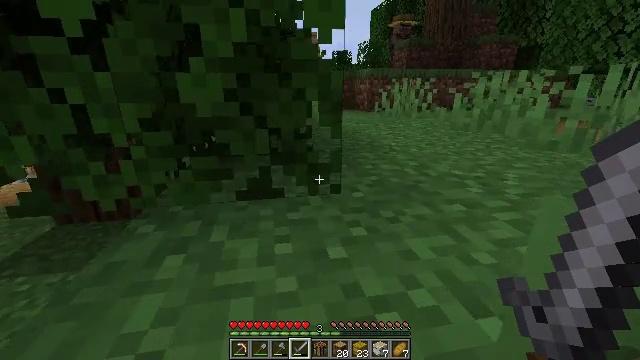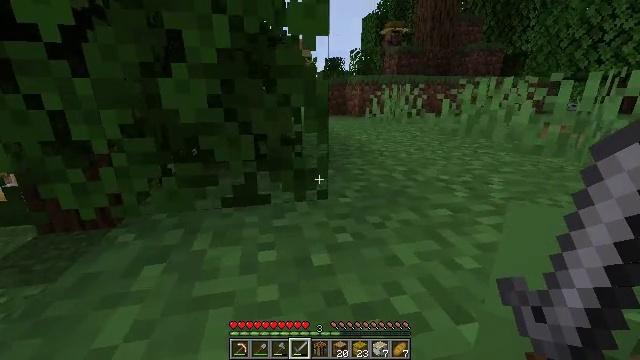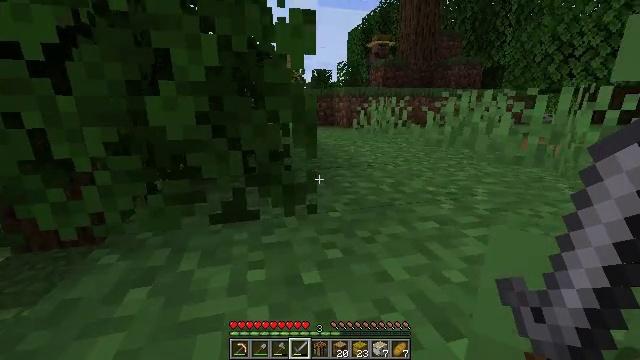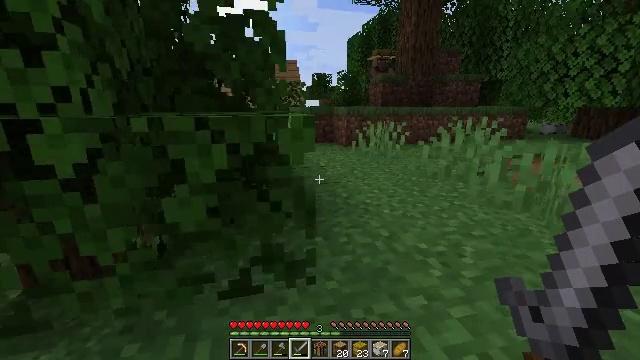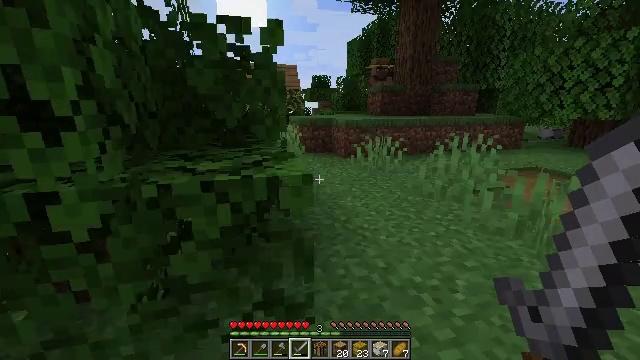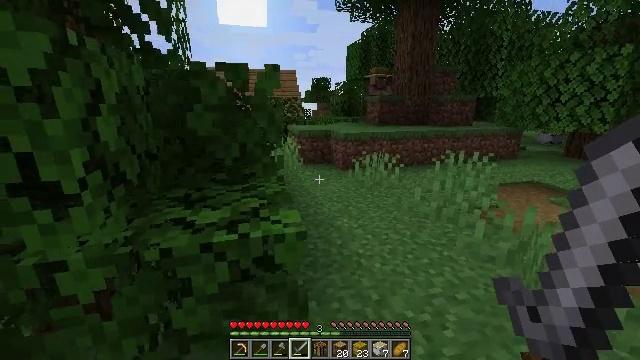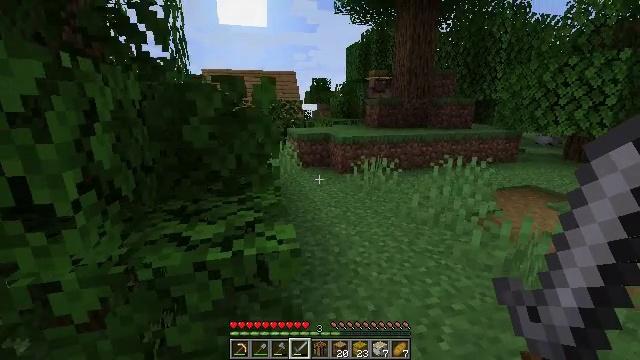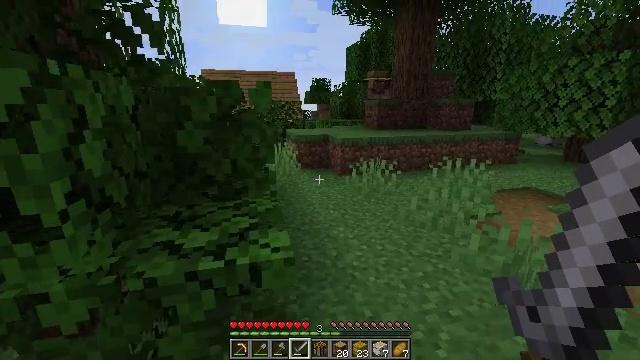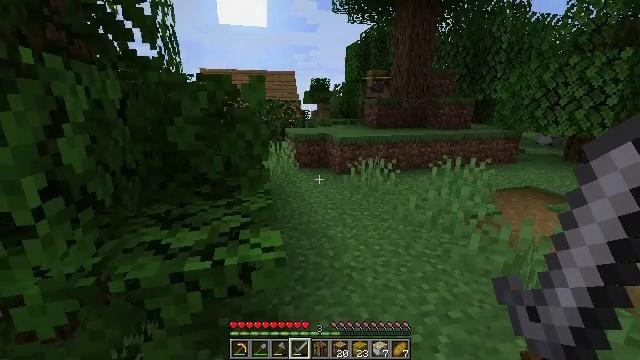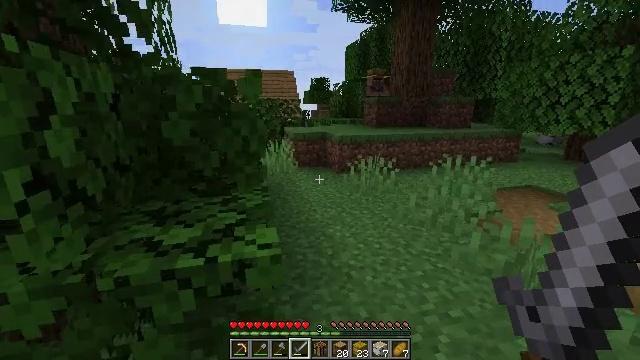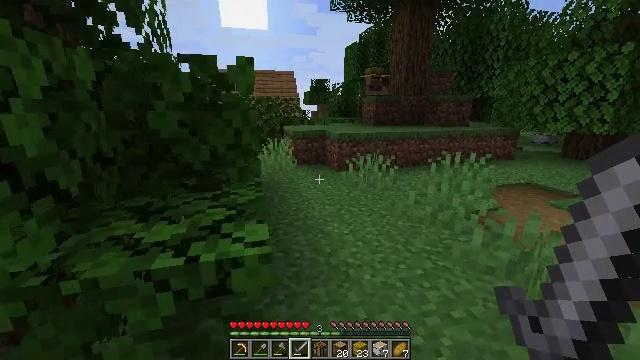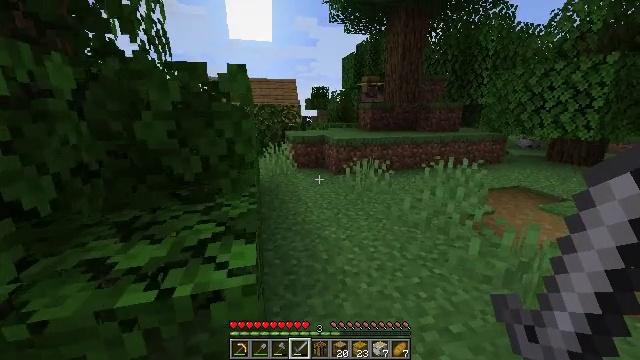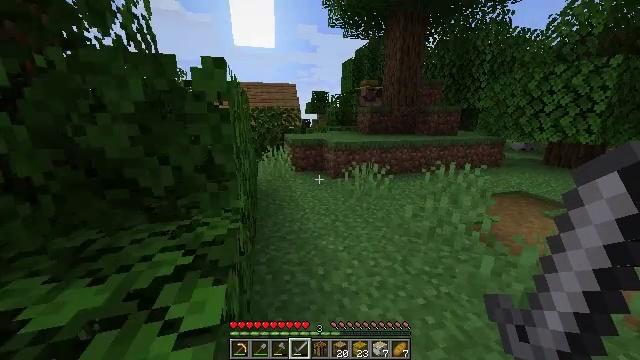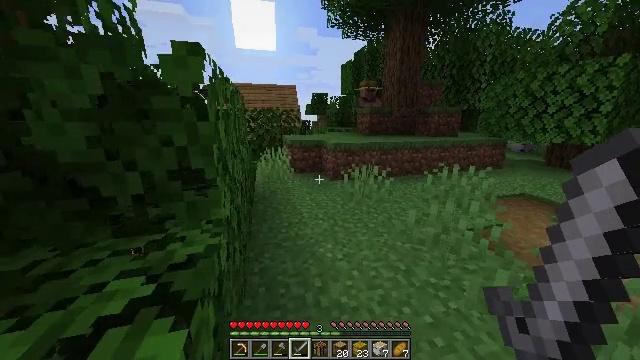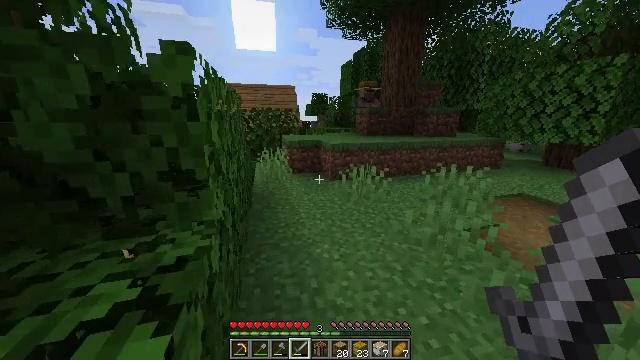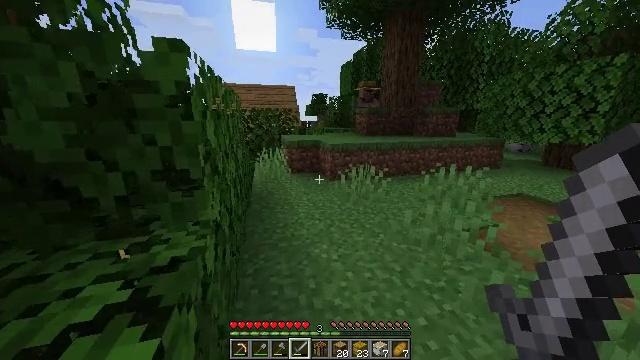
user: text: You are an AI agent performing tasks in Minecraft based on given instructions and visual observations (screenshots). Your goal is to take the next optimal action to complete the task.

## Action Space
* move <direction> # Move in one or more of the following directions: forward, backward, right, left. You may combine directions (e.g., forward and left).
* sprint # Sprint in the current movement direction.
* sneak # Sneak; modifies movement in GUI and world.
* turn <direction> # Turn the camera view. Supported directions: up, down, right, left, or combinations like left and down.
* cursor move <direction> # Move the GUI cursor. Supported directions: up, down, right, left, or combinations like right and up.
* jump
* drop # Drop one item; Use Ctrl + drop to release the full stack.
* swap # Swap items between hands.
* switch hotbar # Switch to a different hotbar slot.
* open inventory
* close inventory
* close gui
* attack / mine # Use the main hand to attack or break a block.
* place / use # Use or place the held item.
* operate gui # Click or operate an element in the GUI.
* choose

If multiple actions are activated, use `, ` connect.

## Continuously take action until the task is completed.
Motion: motion action
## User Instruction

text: Attack the smooth stone block to break it.
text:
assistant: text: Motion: move forward and move right, turn right and up
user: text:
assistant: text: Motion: move forward and move right, turn right and up, jump
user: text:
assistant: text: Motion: move forward and move right, jump
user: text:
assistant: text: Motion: move forward and move right, jump
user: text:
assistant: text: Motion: move forward and move right, jump
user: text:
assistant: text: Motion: move forward and move right
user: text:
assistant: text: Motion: move forward
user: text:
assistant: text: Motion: move forward
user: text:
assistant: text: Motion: move forward, sprint
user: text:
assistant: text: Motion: move forward, sprint
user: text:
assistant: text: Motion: move forward, sprint
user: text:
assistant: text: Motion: move forward, sprint
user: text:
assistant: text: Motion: move forward, sprint
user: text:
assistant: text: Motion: move forward, sprint
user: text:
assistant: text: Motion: move forward, sprint
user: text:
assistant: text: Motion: move forward, sprint
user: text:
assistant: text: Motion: move forward, sprint
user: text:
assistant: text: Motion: move forward, sprint
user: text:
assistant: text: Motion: move forward, sprint
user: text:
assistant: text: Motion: move forward, sprint
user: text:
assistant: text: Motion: move forward, sprint
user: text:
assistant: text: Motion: move forward, sprint
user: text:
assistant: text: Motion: move forward, sprint
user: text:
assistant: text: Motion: move forward, sprint
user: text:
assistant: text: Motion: move forward, sprint
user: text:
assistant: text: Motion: move forward, sprint
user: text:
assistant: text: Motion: move forward, sprint
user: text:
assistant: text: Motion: move forward, sprint, jump
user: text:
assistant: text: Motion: move forward, sprint, jump
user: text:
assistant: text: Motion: move forward, sprint, jump, switch to hotbar 3